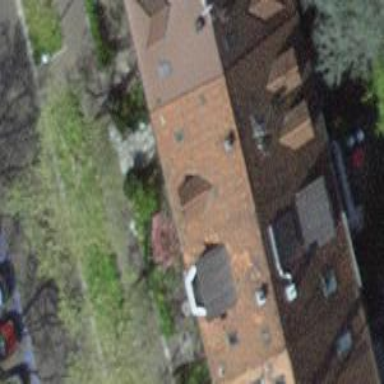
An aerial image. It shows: Terrace building.